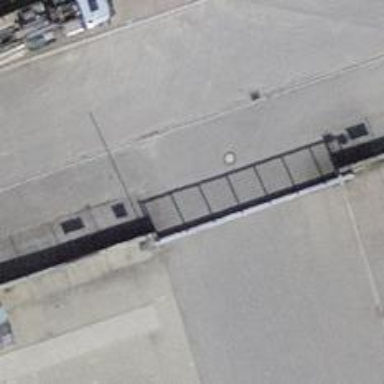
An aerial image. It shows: Gate.